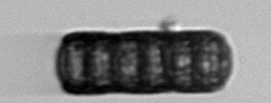
Label: Paralia_sulcata